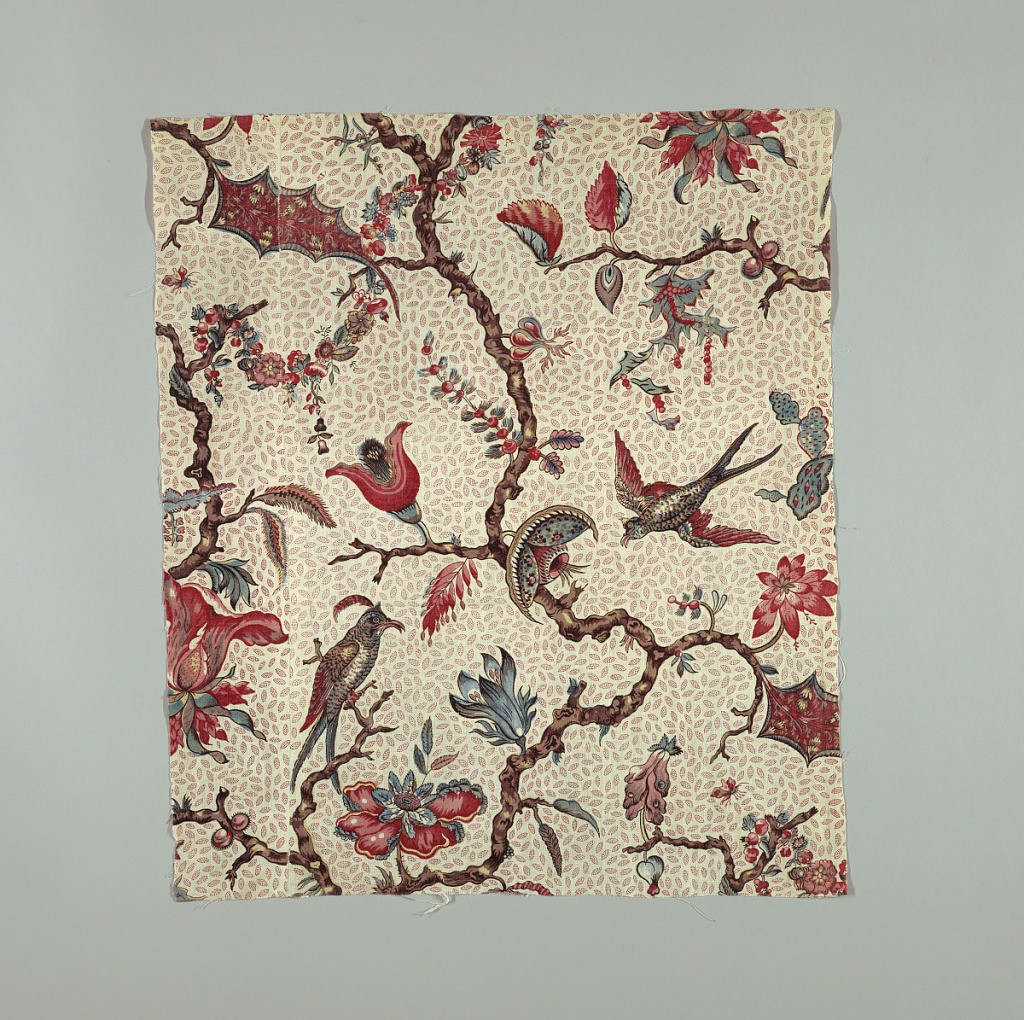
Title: Textile
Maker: Mainville & Fils
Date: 1775–85
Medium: cotton Technique: block printed, with yellow and blue applied by brush, on plain weave foundation
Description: Gnarled branch with strange, exotic fruits, leaves, flowers and birds in multiple colors on a white ground. The background is covered with 'rice grains' in red picotage.